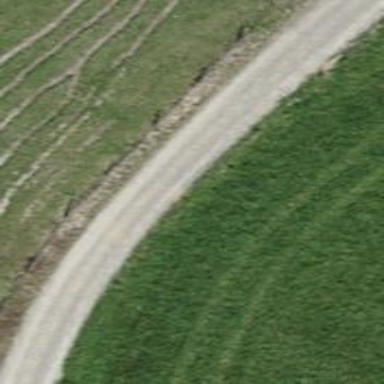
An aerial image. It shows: Pebblestone track with grade2 tracktype.